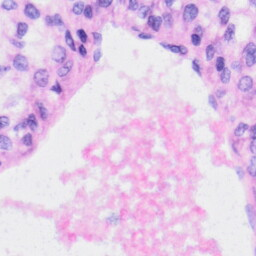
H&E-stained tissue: Liver